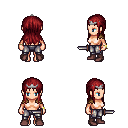
a pixel art fantasy rpg character, female body template, human, light skin, leather shoulder armor, metal pants, brunette unkempt hairstyle, silver tiara, bracelets, maroon shoes, dagger, four views (front, back, left, right), 2x2 character sprite sheet, small pixel art, hard edges, no anti-aliasing